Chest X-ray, PA view. Patient: 50 years old, sex M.
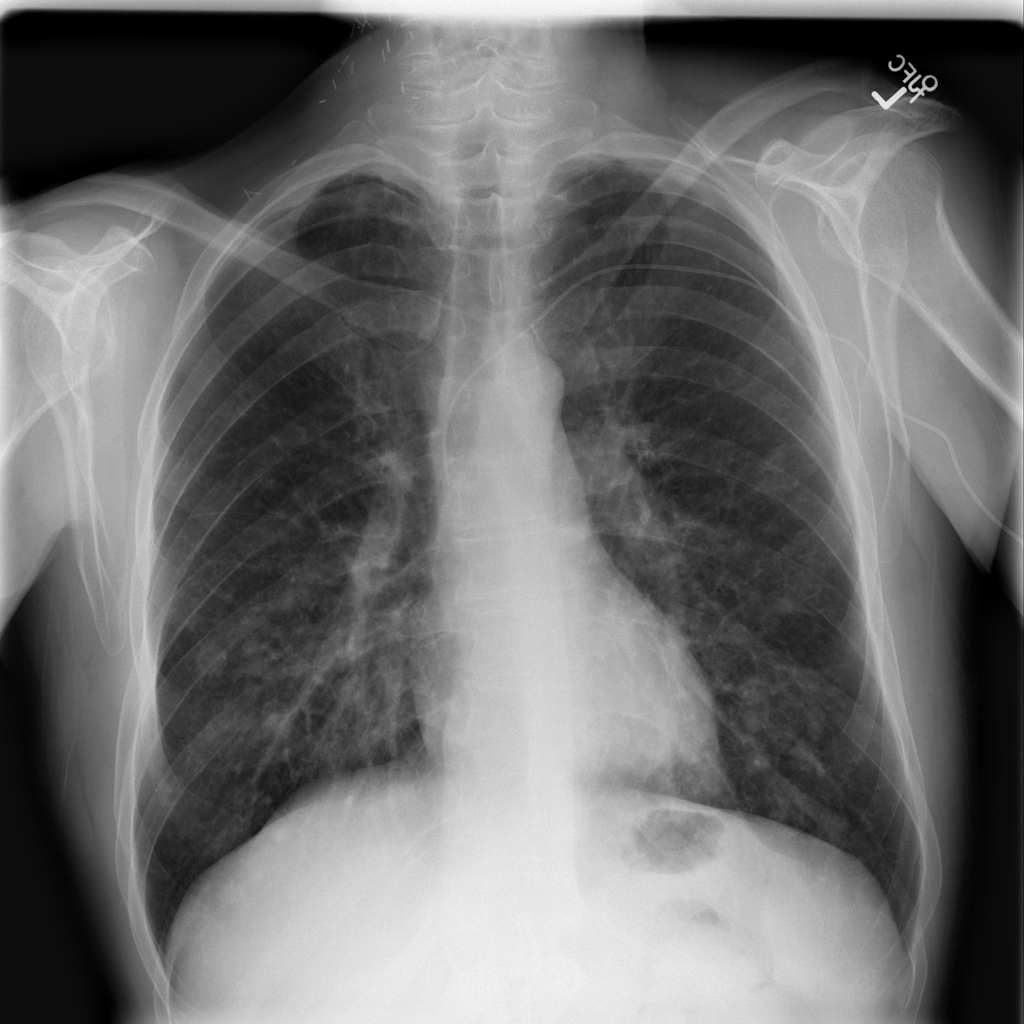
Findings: Nodule, Pleural_Thickening